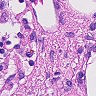
Metastatic tissue present: no